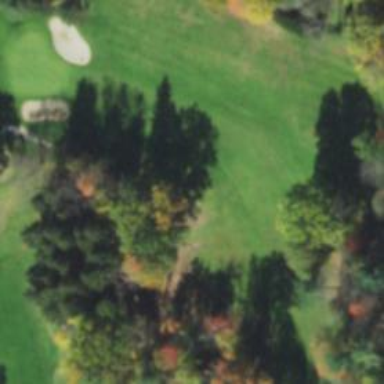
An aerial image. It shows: Path used for both walking and golf.